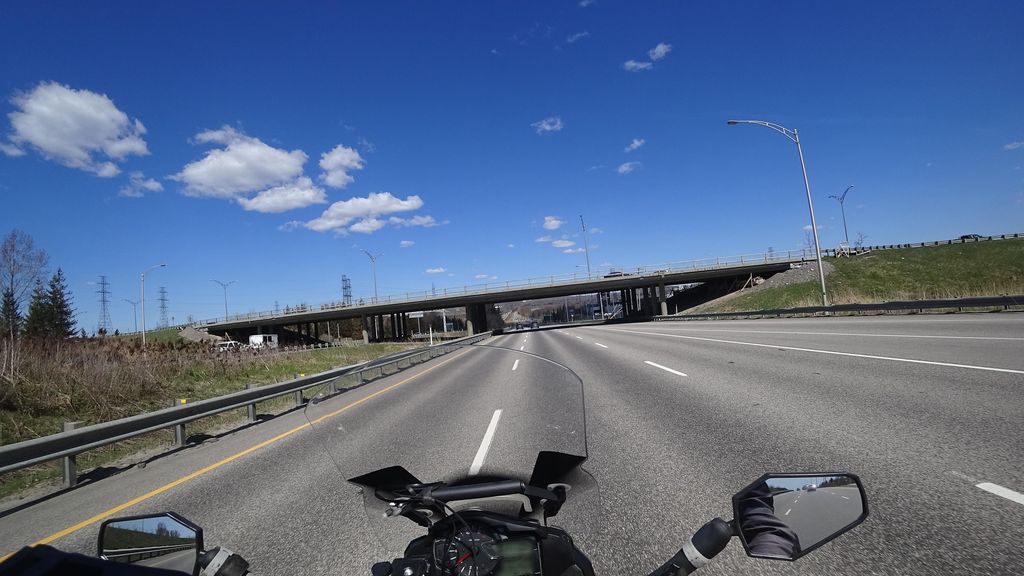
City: quebec_city